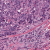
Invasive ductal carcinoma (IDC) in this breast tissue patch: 1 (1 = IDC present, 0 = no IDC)